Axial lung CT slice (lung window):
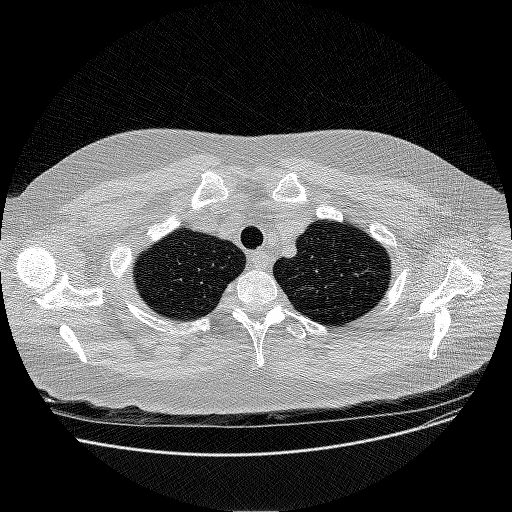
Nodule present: no